Внутри тонкостенной незаряженной проводящей сферы радиусом $R$ находится точечный заряд $Q_{1}$ на расстоянии $R/3$ от центра сферы $O$ (см. рис.). Снаружи сферы находится точечный заряд $Q_{2}$ на расстоянии $2R$ от центра сферы. Сфера расположена на расстоянии от Земли значительно большем $R$ и соединена с Землёй через источник с ЭДС $\mathscr{E}$ и ключ $K$. Потенциал Земли примите равным нулю.
Найдите потенциал $\varphi$ в центре сферы при разомкнутом ключе $K$.
Найдите заряд $Q$ сферы после замыкания ключа $K$ и наступления равновесия.
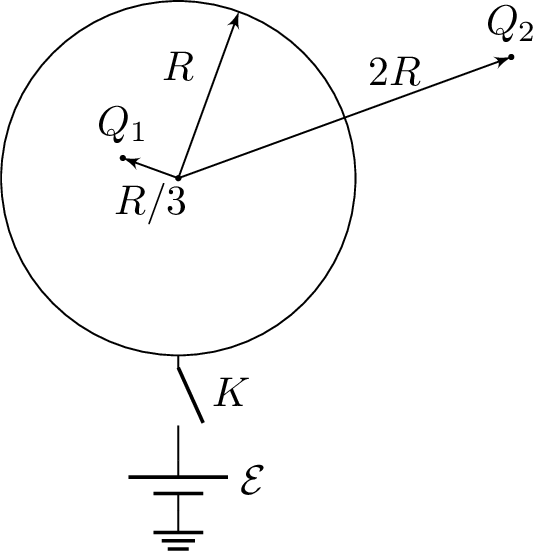
Найдите потенциал $\varphi$ в центре сферы при разомкнутом ключе $K$.
Решение: До замыкания ключа заряды на внутренней и внешней поверхностях сферы распределяются неравномерно, но их суммарный заряд равен нулю. Потенциал в центре сферы $$ \varphi=k \frac{Q_{1}}{R / 3}+k \frac{Q_{2}}{2 R}=\frac{k}{R}\left(3 Q_{1}+\frac{Q_{2}}{2}\right). $$
Ответ: $$ \varphi=k \frac{Q_{1}}{R / 3}+k \frac{Q_{2}}{2 R}=\frac{k}{R}\left(3 Q_{1}+\frac{Q_{2}}{2}\right). $$

Найдите заряд $Q$ сферы после замыкания ключа $K$ и наступления равновесия.
Решение: После замыкания ключа на внутренней и внешней поверхностях сферы появятся заряды $q_{1}$ и $q_{2}$. Причем $q_{1}=-Q_{1}$. Найдём $q_{2}$. Потенциал сферы равен $\mathscr{E}$ и создается зарядами $Q_{2}$ и $q_{2}$, так как заряды $Q_{1}$ и $q_{1}$ вне сферы поля не создают. Уберем мысленно заряды $Q_{1}$ и $q_{1}$. Распределение заряда $q_{2}$ при этом не изменится. В поле, создаваемом зарядами $Q_{2}$ и $q_{2}$, потенциал сферы (равный $\mathscr{E})$ равен потенциалу в центре сферы: $$ k \frac{q_{2}}{R}+k \frac{Q_{2}}{2 R}=\mathscr{E}. $$ Откуда $$ \begin{gathered} q_{2}=\frac{\mathscr{E} R}{k}-\frac{Q_{2}}{2}=4 \pi \varepsilon_{0} \mathscr{E} R-\frac{Q_{2}}{2}, \\ Q=q_{1}+q_{2}=-Q_{1}-\frac{Q_{2}}{2}+4 \pi \varepsilon_{0} \mathscr{E} R. \end{gathered} $$
Ответ: $$ Q=q_{1}+q_{2}=-Q_{1}-\frac{Q_{2}}{2}+4 \pi \varepsilon_{0} \mathscr{E} R $$
Темы:
T, Потенциал, Электромагнетизм, Всероссийские, Метод изображений